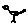
Label: bird